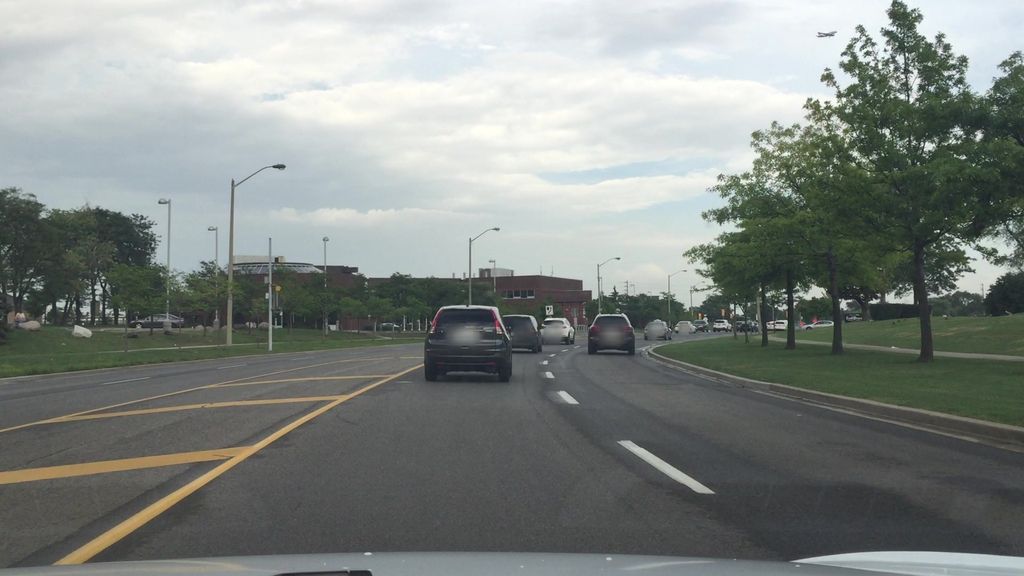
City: toronto